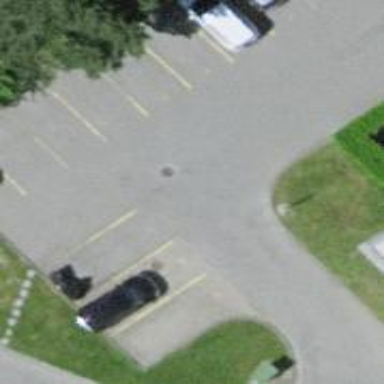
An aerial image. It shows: Parking aisle designated as service road.